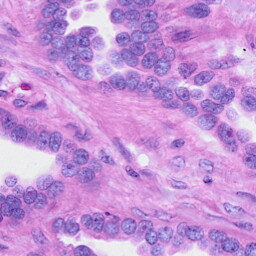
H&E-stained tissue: Ovarian